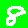
Digit: 8